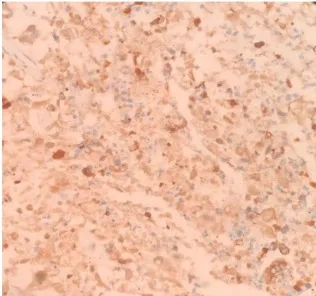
Pathological images and immunohistochemistry staining were conducted as follows: Tumor tissue sections stained (HE x400), The tumor cells exhibit a pattern of solid nests, glandular formations, and reticular arrangements. Some of the nest formations show central keratinization. CK-19 immunohistochemical staining exhibited diffuse positivity. X400).
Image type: pathology (immunostaining)